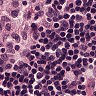
Metastatic tissue present: no